Question: Do you know of any datagrid-like control that also supports a treeview. Like this (but still fully WPF-stylable/templatable):
: UI-virtualization would be another important feature.

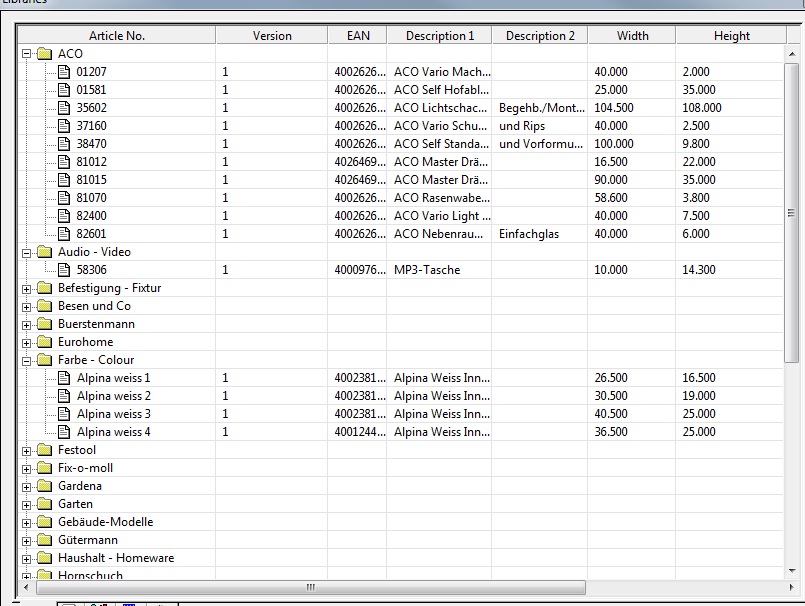
Answer: Telerik has a TreeListView control - <URL>. It's not free, but I think it'll do what you want.